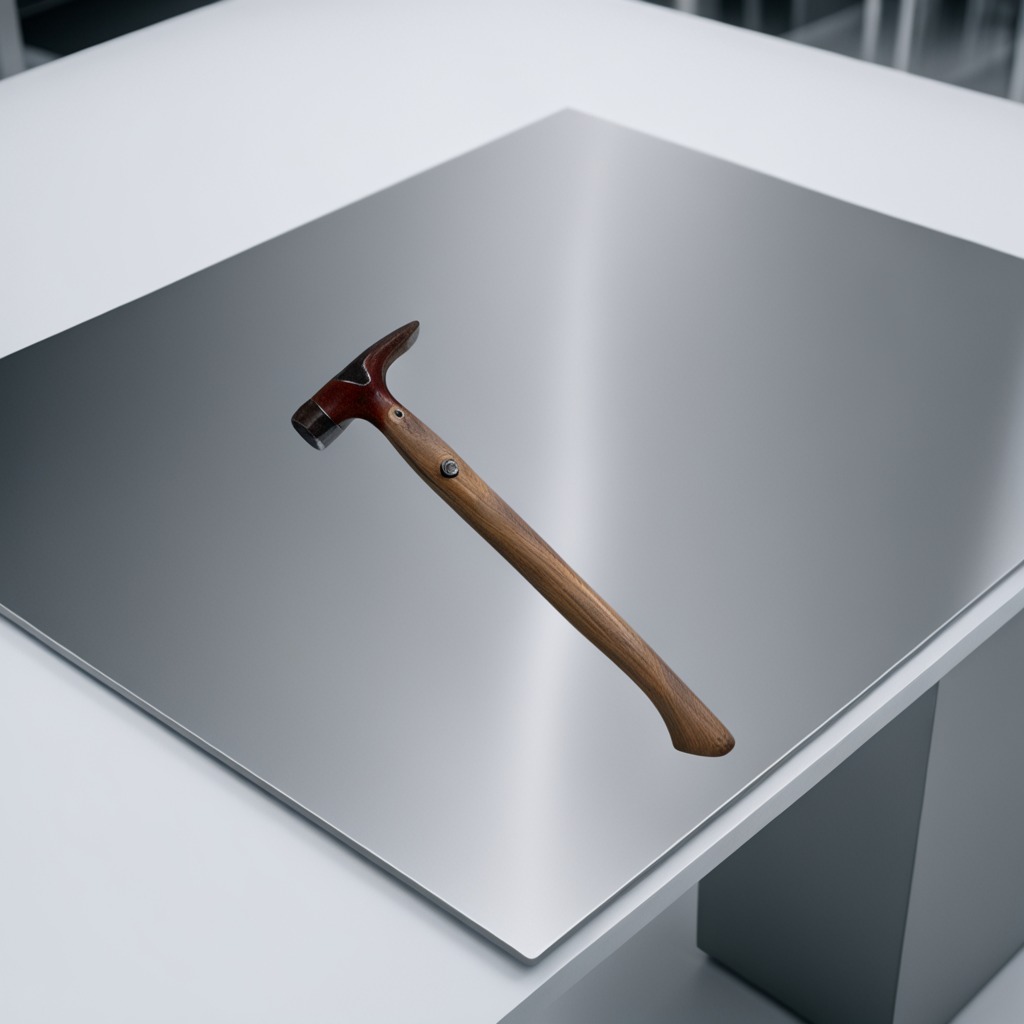
A hammer is lying on a stainless steel table in a high-end prototyping lab.